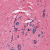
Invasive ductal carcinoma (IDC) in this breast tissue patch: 0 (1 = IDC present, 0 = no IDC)